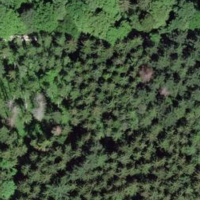
EUNIS habitat code: 43
Species observed at this site:
Petasites albus